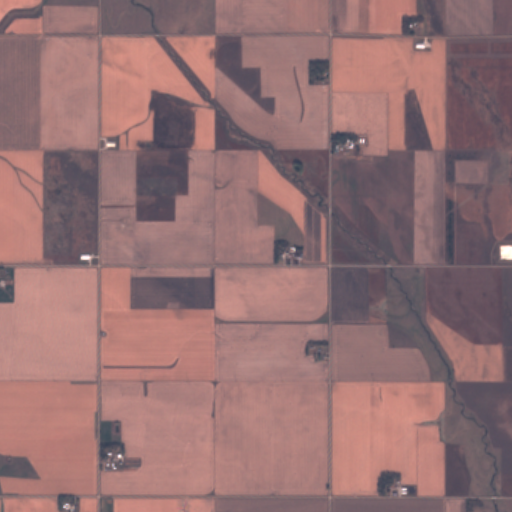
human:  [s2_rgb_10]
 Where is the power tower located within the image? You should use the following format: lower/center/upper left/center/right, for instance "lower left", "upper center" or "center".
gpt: The power tower is located in the lower of the image.
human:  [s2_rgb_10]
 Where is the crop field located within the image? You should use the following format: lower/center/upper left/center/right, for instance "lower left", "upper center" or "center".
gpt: There is no crop field in the image.